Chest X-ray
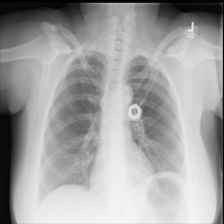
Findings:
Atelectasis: negative
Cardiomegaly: negative
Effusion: negative
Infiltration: negative
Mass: negative
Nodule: negative
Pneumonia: negative
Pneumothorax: negative
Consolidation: positive
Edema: negative
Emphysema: negative
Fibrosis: negative
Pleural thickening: negative
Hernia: negative